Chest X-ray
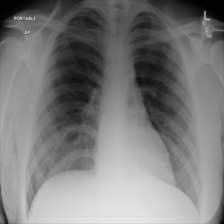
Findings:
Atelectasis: positive
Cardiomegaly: negative
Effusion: negative
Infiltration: positive
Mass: negative
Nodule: negative
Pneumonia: negative
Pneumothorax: negative
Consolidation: negative
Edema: negative
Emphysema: negative
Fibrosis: negative
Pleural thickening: negative
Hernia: negative